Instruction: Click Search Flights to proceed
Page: home
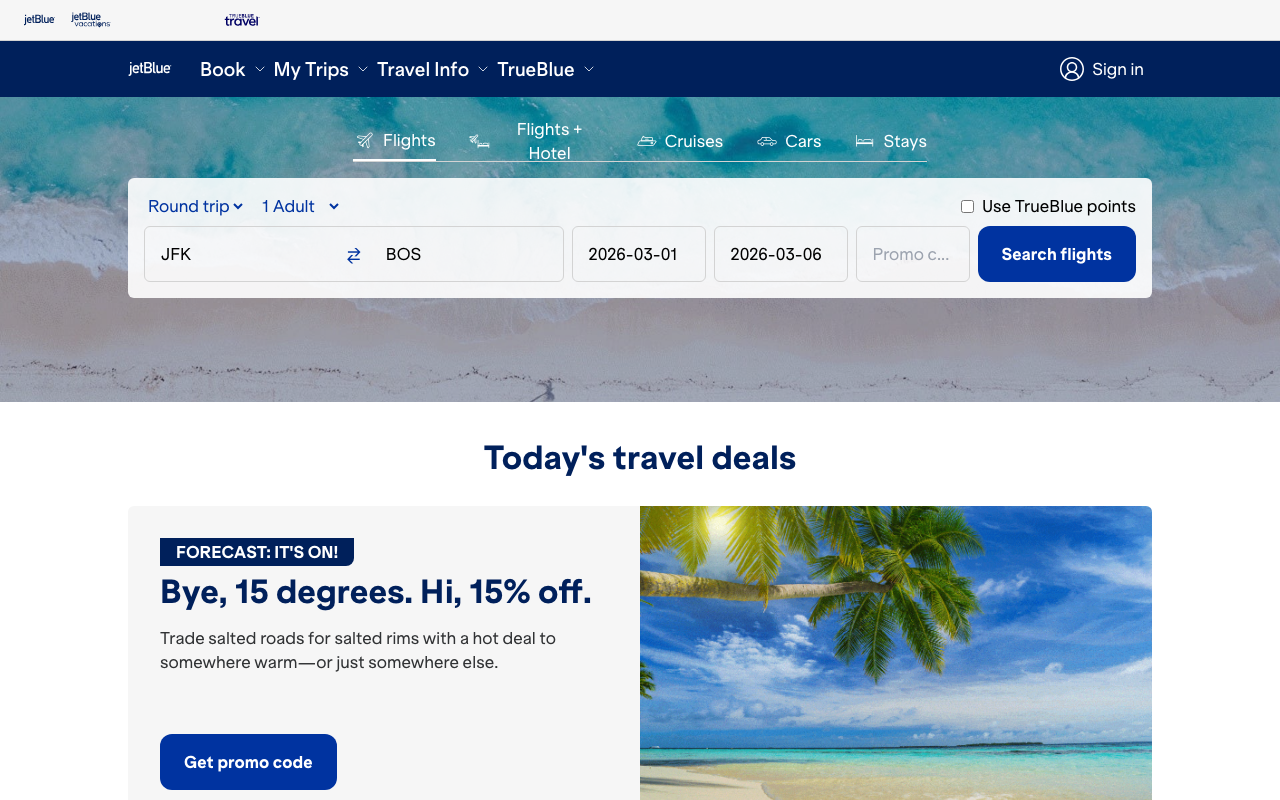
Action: click